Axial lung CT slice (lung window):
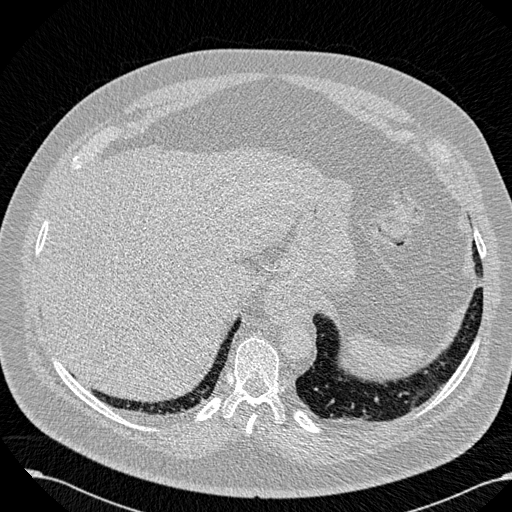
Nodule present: no